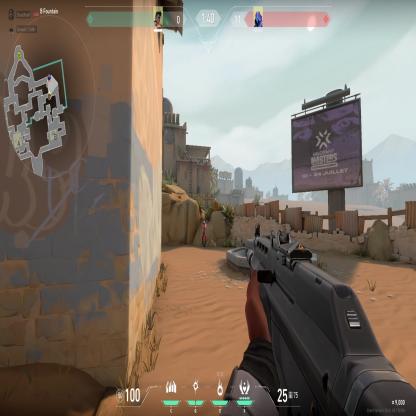
Label: enemy